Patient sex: F
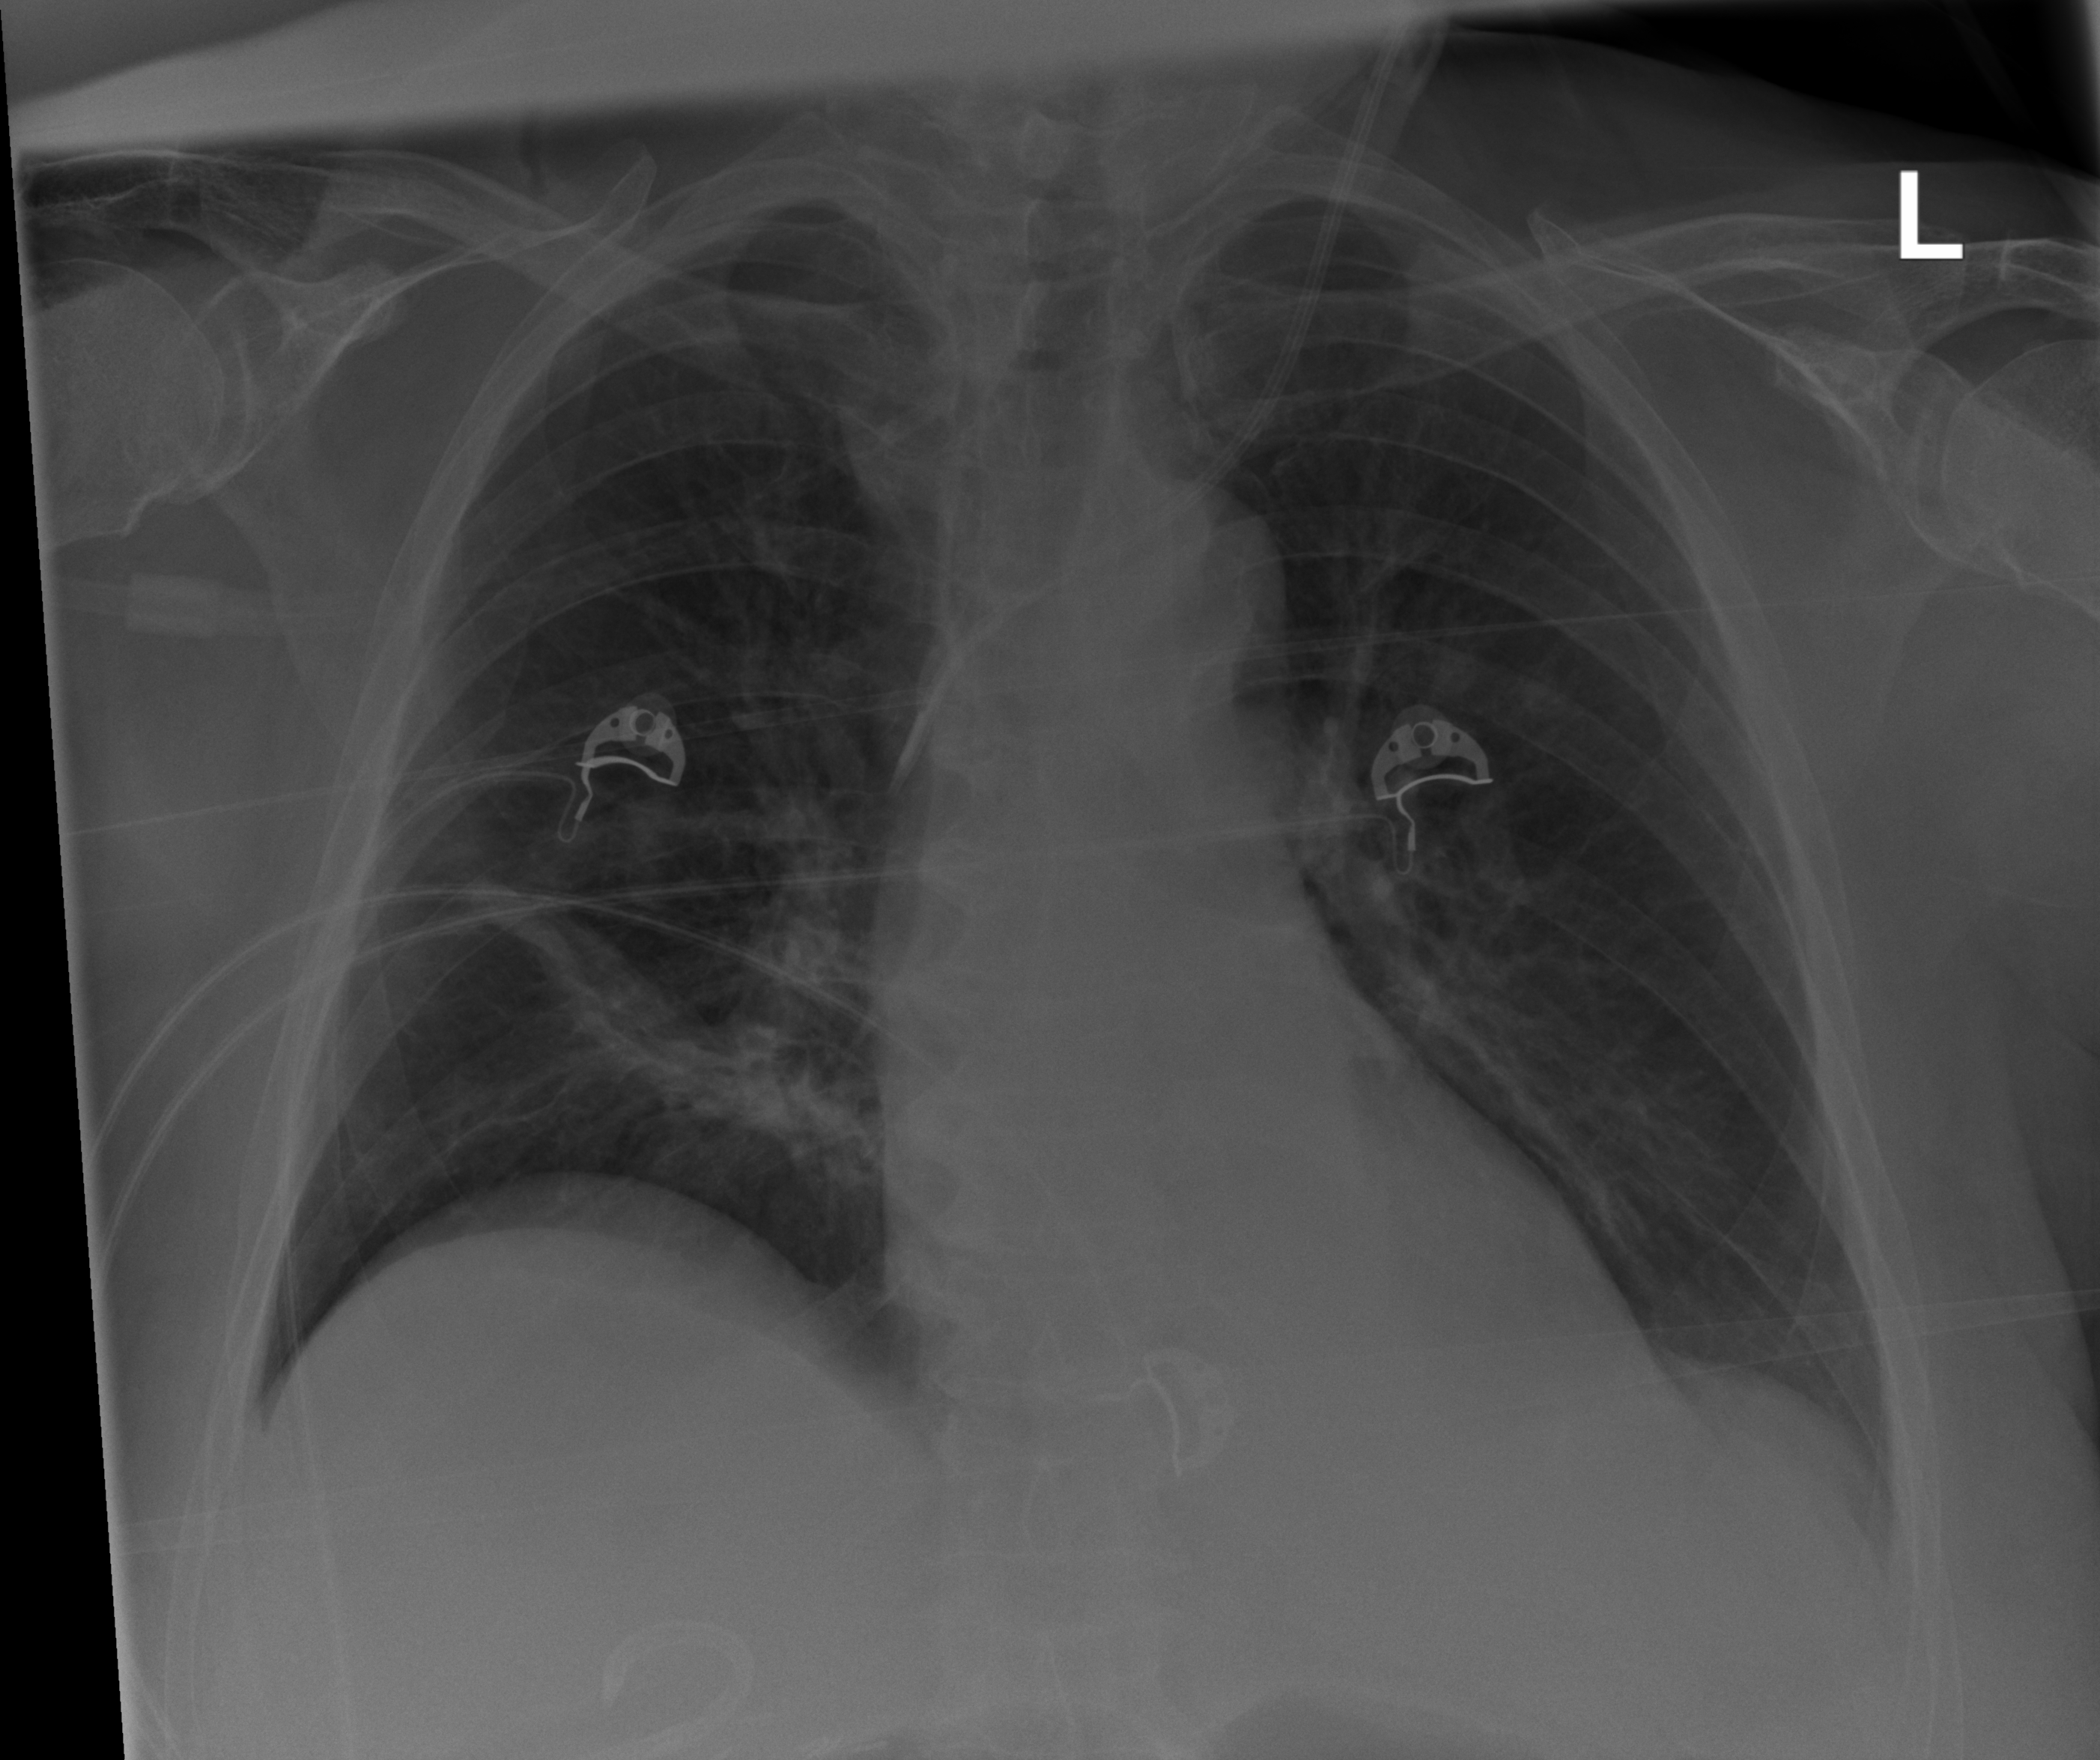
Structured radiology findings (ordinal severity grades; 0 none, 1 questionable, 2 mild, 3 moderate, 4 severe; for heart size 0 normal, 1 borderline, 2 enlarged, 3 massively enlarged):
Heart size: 0
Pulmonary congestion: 0
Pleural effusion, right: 0
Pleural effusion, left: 2
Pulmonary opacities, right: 1
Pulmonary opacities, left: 1
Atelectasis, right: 2
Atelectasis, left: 2